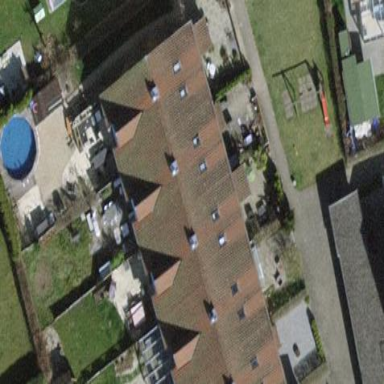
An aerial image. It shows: Terrace building.